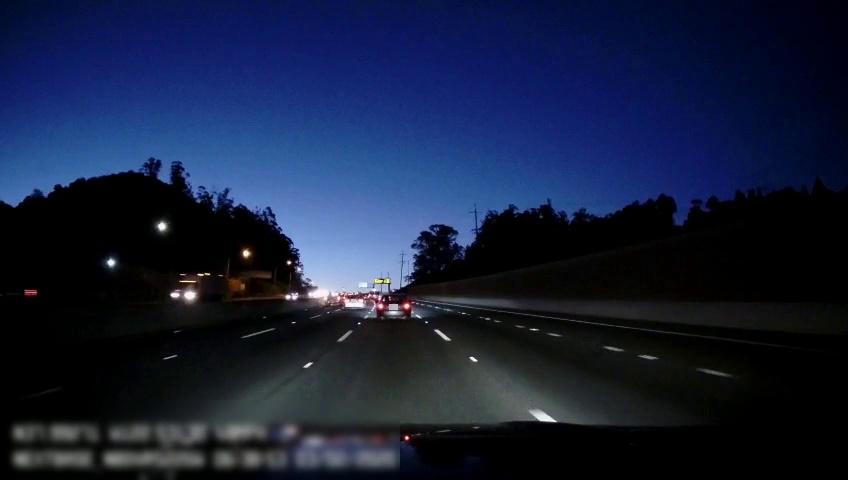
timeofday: Night
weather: Other
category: Drivable Space
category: Vehicles | SUV
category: Vehicles | Car
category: Vehicles | Truck
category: Vehicles | Car
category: Vehicles | Truck
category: Vehicles | SUV
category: Vehicles | Car
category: Lanes | Alternate Lane
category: Lanes | Alternate Lane
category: Lanes | Current Lane
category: Lanes | Current Lane
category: Lanes | Alternate Lane
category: Lanes | Alternate Lane